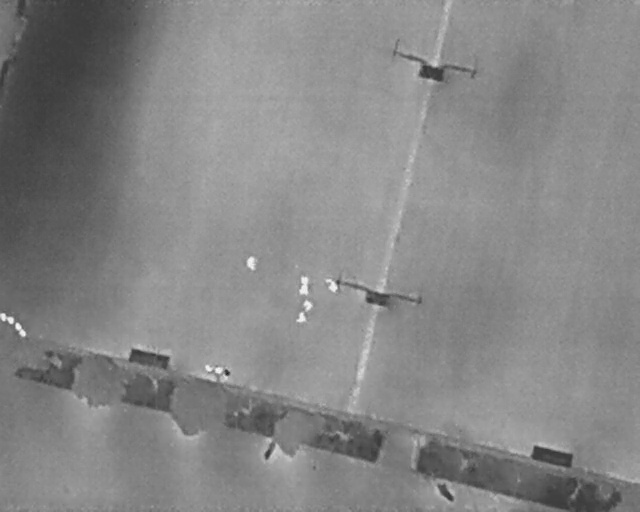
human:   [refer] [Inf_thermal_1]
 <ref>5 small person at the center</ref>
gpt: <box>[[51, 55, 52, 57, 2], [46, 53, 48, 55, 2], [46, 55, 48, 57, 2], [47, 58, 49, 60, 2], [46, 60, 48, 63, 2]]</box>

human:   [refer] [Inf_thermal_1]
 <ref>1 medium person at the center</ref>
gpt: <box>[[37, 50, 40, 52, 2]]</box>